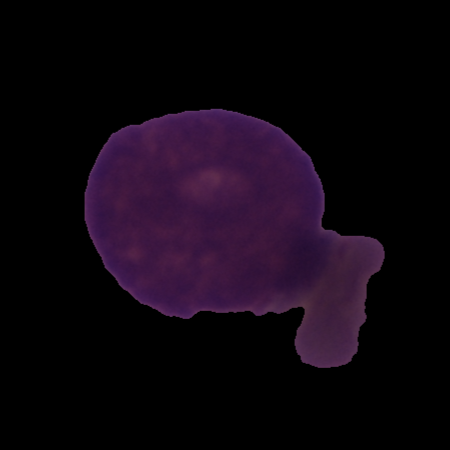
Label: cancer